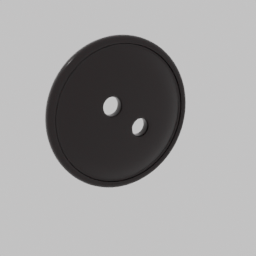
Label: people